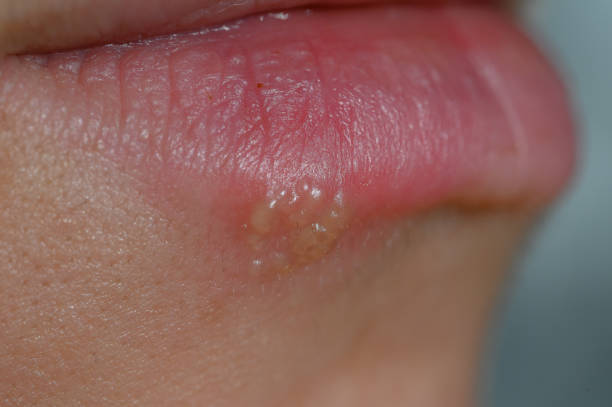
Condition: Mouth Ulcer